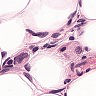
Metastatic tissue present: yes